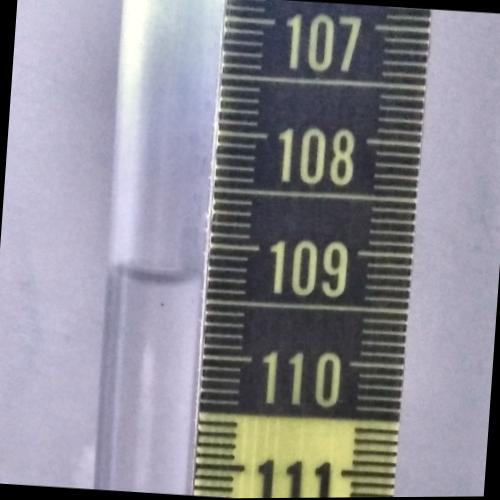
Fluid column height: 109.3 cm